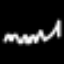
Label: squiggle